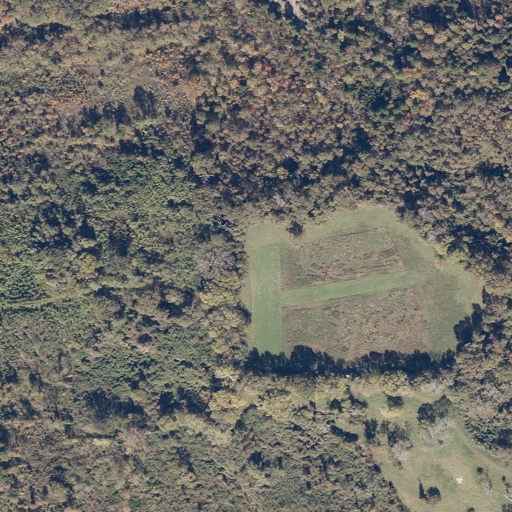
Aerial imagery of mountain in Alabama named Burton Hill containing mixed forest, pasture, and deciduous forest